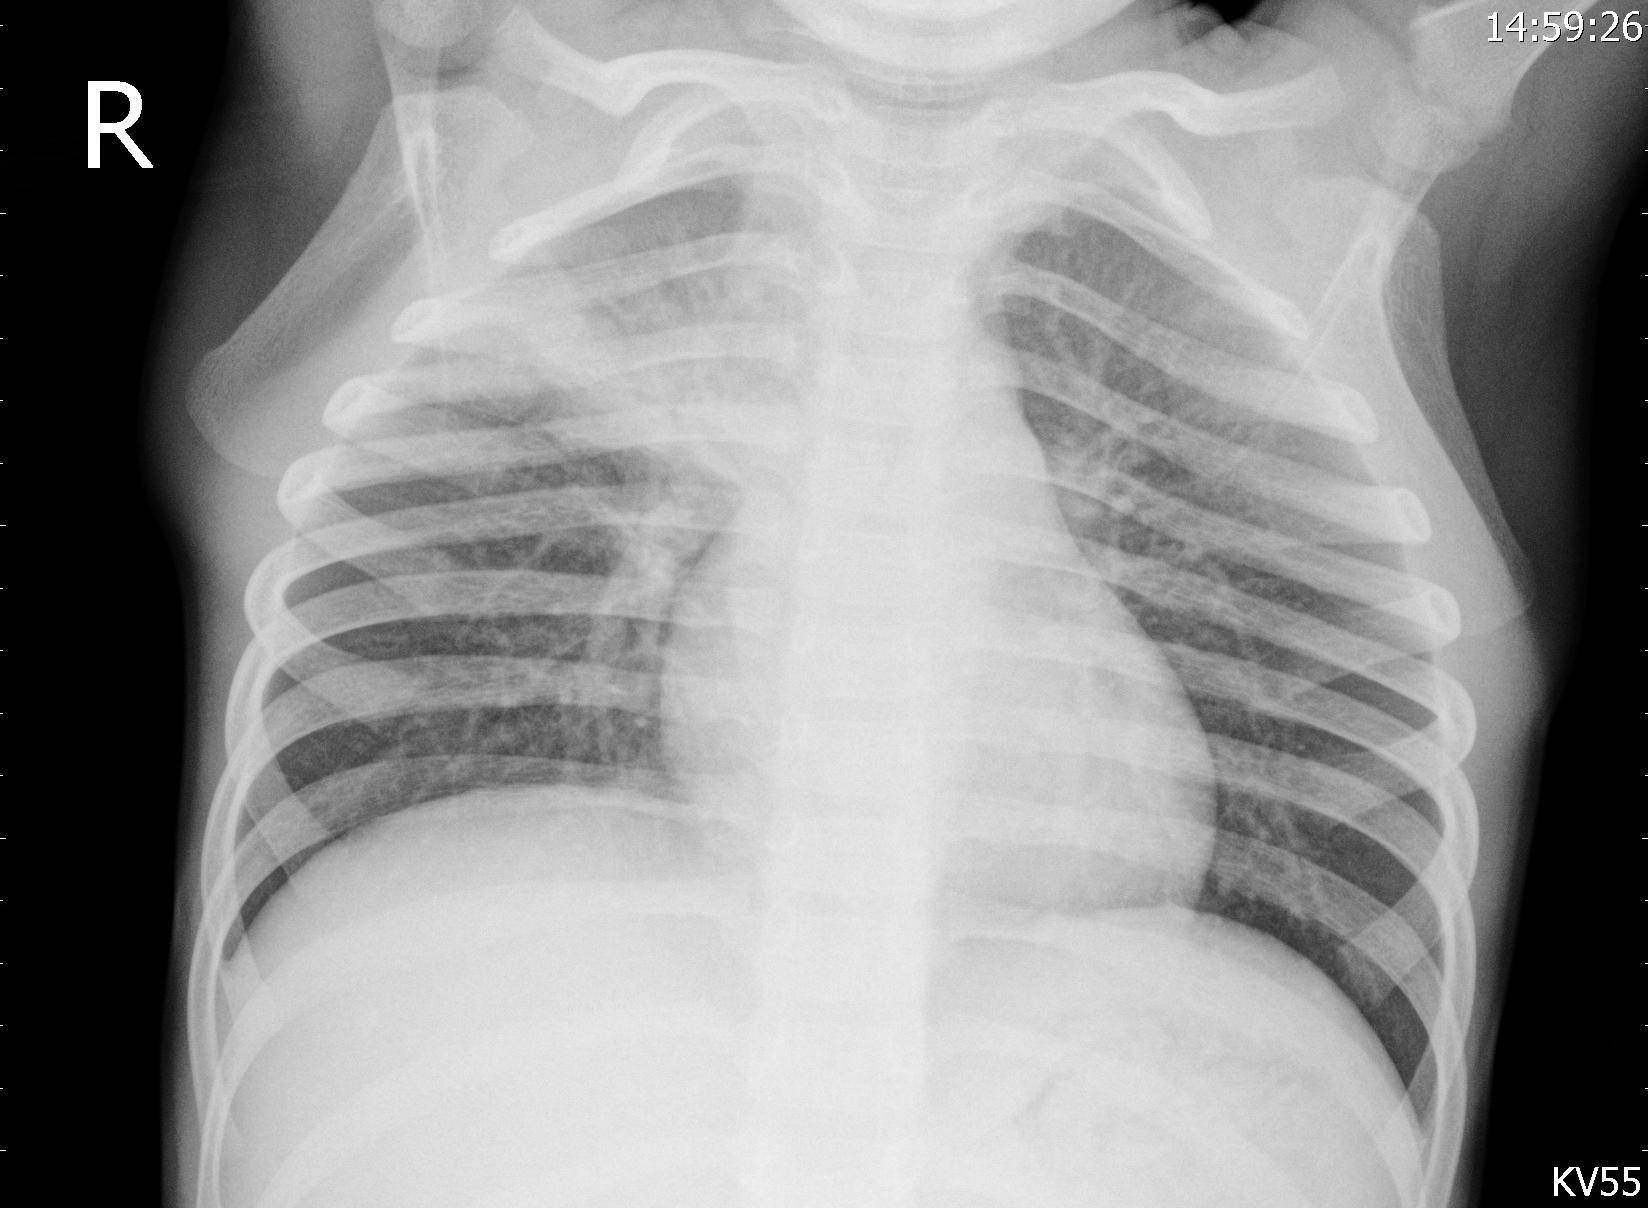
Diagnosis: PNEUMONIA